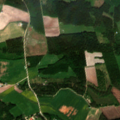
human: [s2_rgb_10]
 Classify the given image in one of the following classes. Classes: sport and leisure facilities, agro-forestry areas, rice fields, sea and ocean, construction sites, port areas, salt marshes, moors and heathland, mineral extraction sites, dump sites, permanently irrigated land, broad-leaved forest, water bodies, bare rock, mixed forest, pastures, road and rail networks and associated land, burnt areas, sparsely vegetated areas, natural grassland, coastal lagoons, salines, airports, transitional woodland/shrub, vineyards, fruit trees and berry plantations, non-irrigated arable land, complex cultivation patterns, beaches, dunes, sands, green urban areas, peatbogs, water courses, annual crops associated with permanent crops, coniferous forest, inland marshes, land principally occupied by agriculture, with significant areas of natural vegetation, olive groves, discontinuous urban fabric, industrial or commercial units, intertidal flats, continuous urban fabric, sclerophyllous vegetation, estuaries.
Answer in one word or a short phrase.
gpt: non-irrigated arable land, land principally occupied by agriculture, with significant areas of natural vegetation, broad-leaved forest, coniferous forest, mixed forest